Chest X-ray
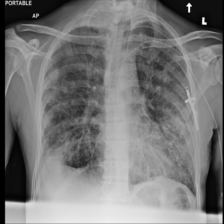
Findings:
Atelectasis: negative
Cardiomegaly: negative
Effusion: negative
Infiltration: negative
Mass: negative
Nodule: negative
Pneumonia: negative
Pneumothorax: negative
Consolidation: negative
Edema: negative
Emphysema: negative
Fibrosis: negative
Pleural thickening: negative
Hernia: negative